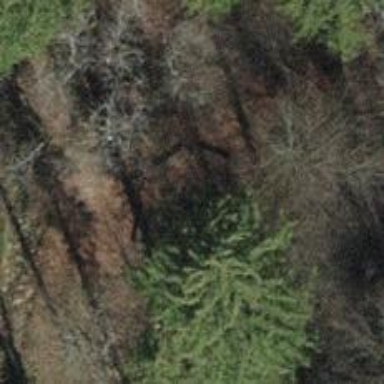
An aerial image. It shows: Brown bench.